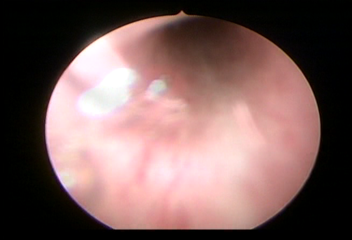
Modality: WLC
Class: Normal mucosa
Bladder cancer association: No